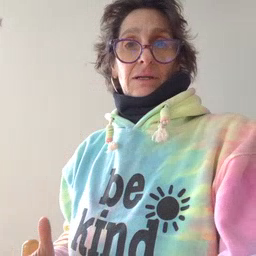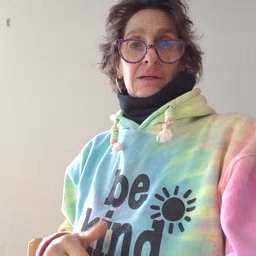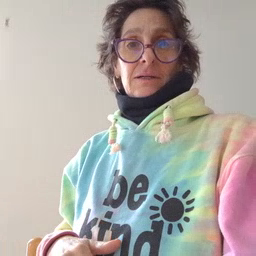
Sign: beside